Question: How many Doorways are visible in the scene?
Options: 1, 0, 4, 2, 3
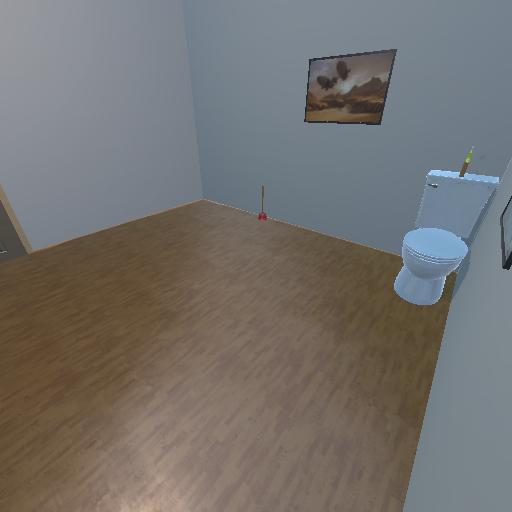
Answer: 1